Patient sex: M
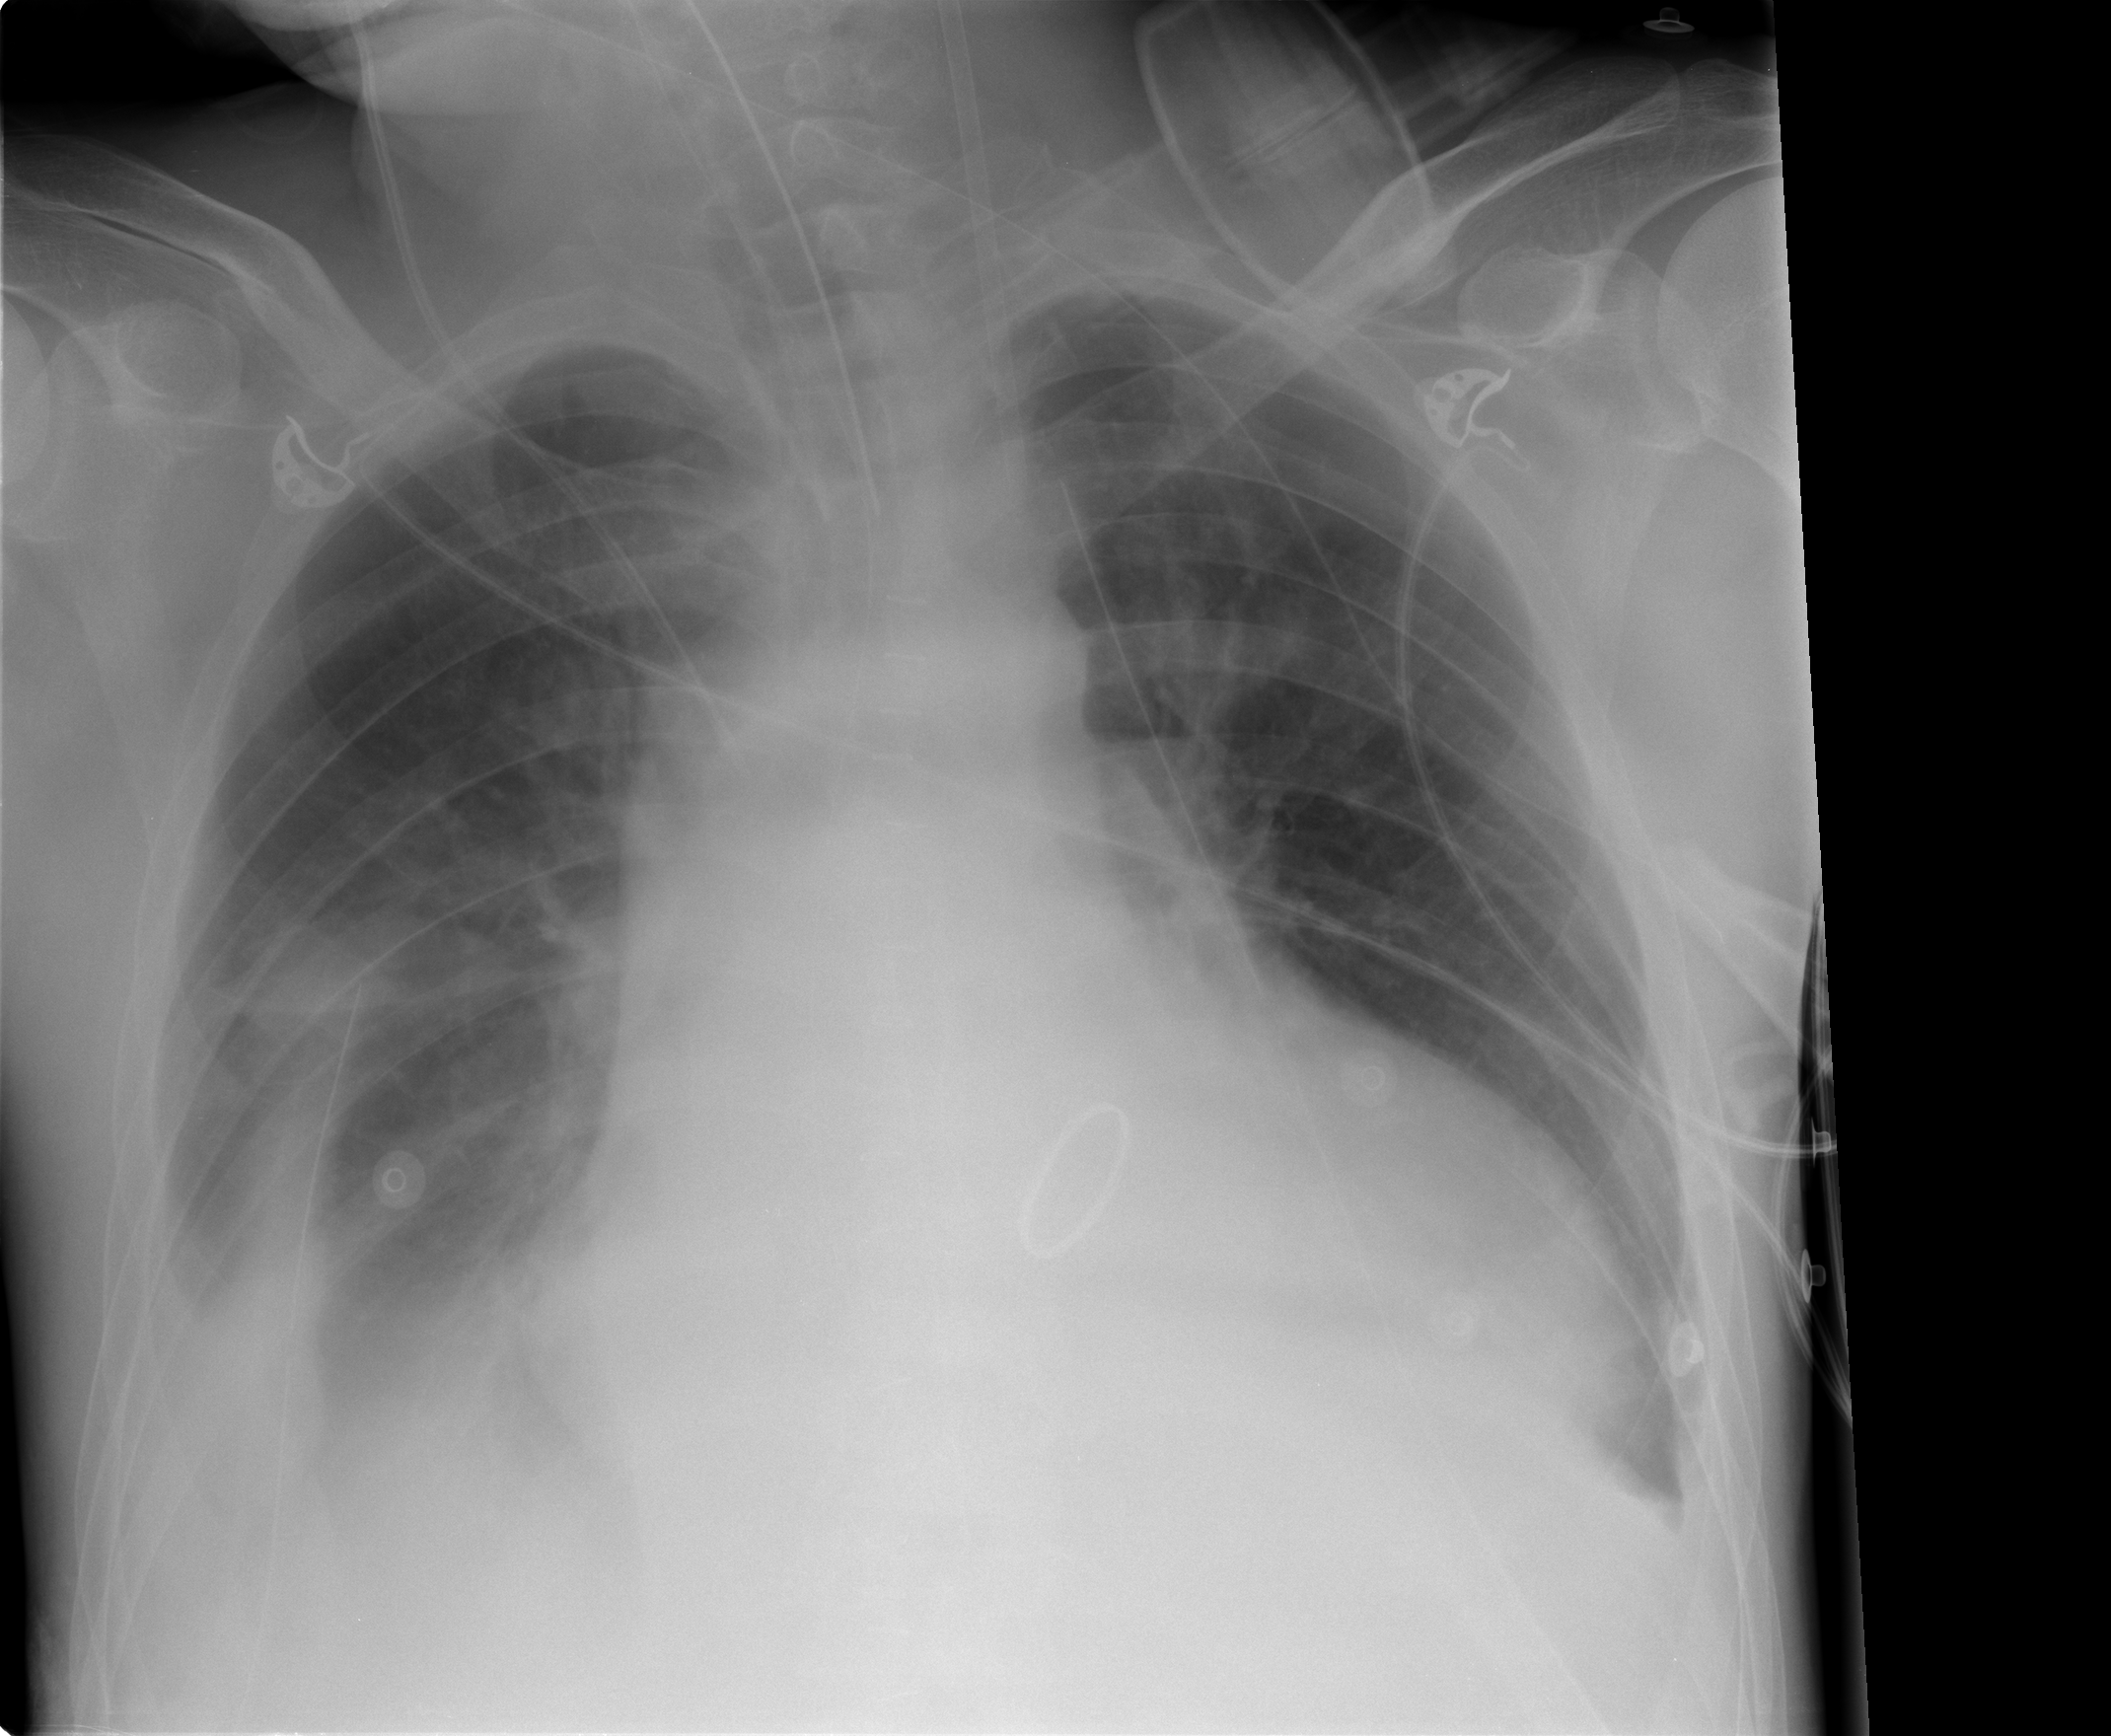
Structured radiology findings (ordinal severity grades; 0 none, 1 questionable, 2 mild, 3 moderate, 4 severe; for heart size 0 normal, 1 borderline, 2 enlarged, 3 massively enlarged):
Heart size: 3
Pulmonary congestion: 1
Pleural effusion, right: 3
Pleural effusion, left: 1
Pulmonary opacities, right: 1
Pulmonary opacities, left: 0
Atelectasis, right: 2
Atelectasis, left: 2